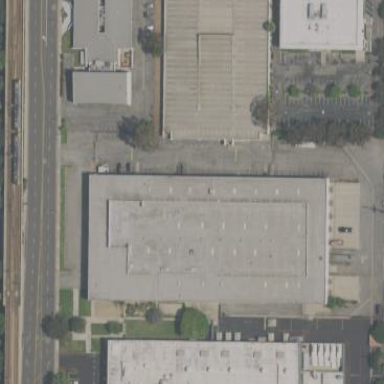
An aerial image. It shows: Industrial building.